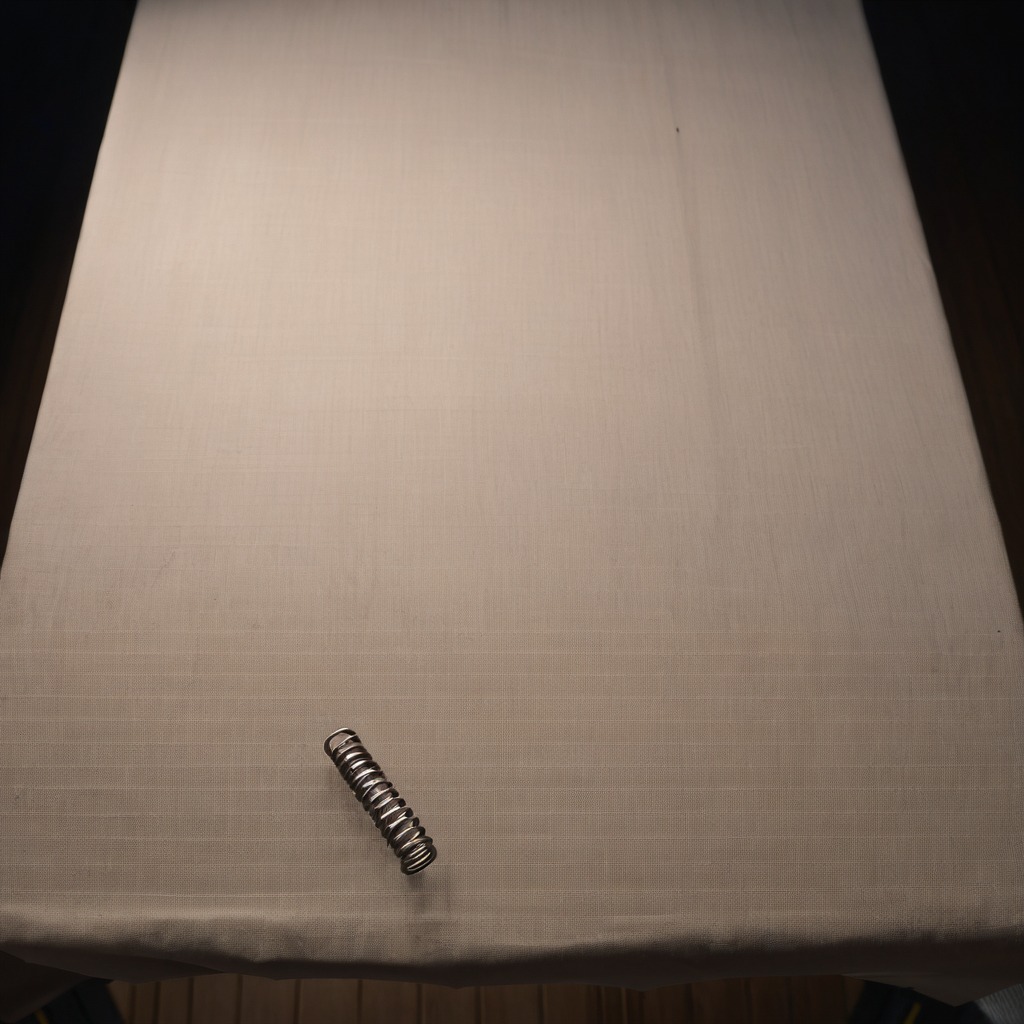
A coiled metal spring is lying on the wooden table.